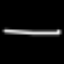
Label: line